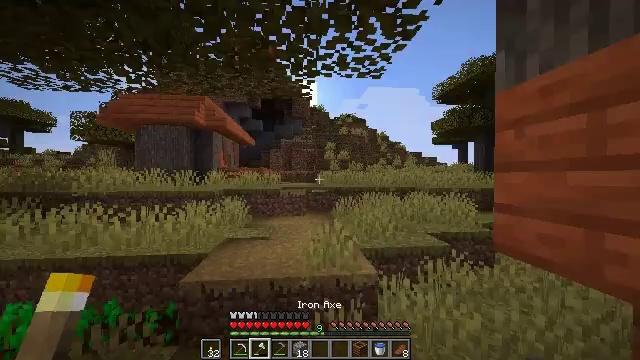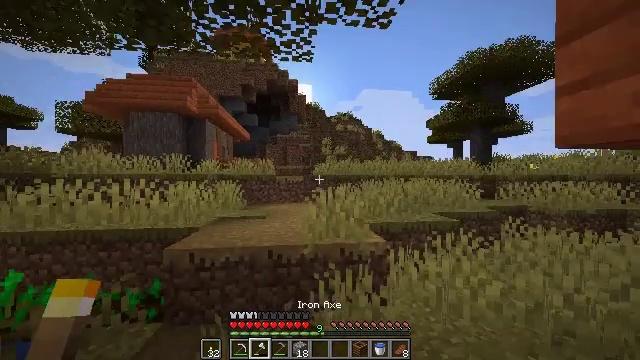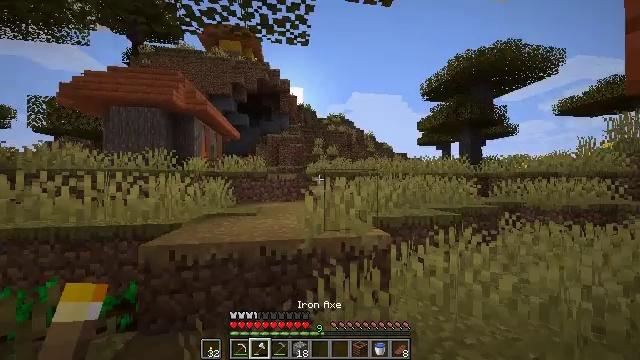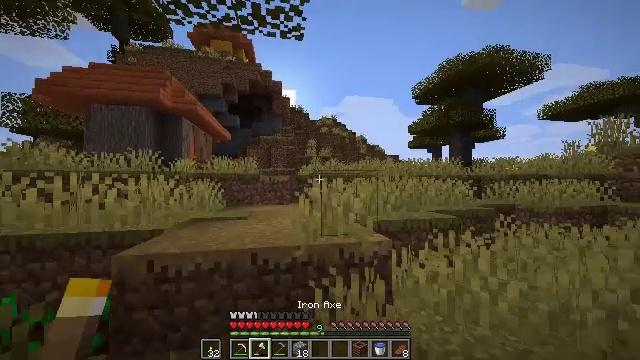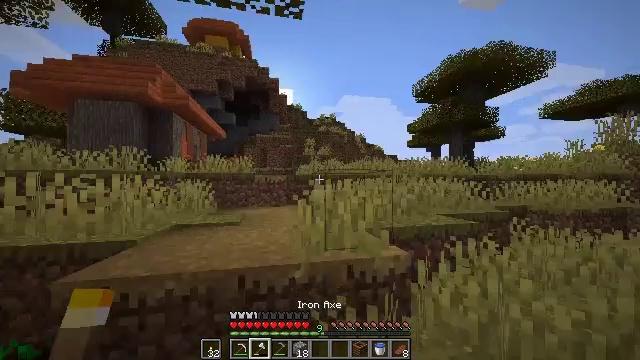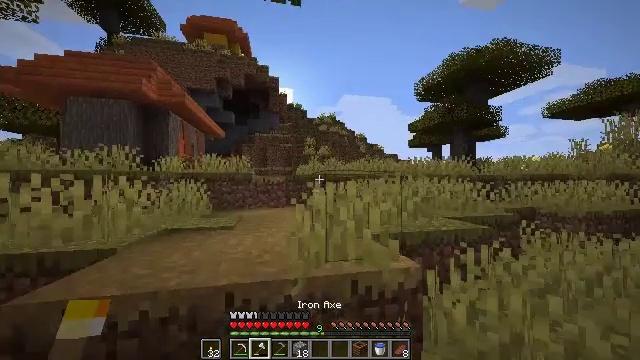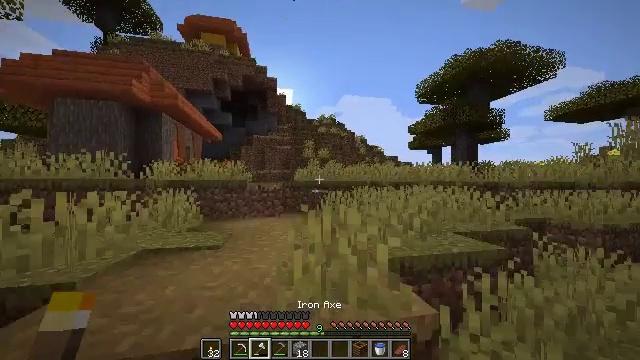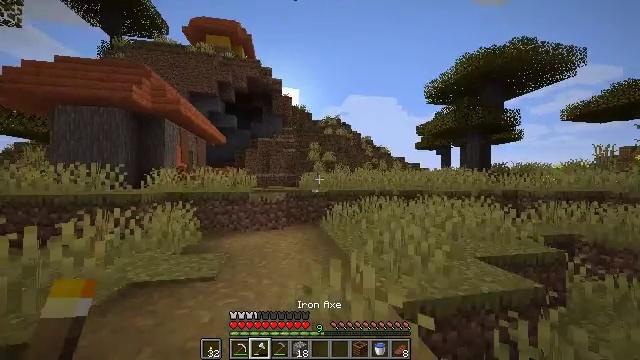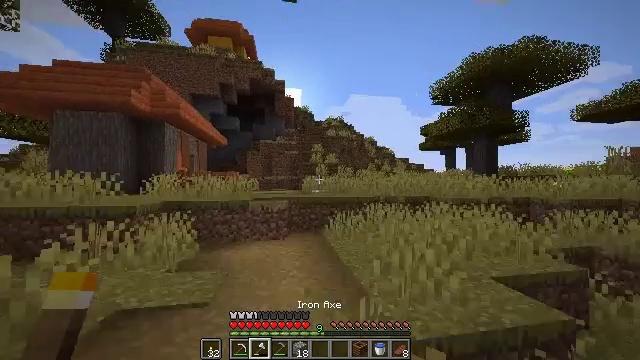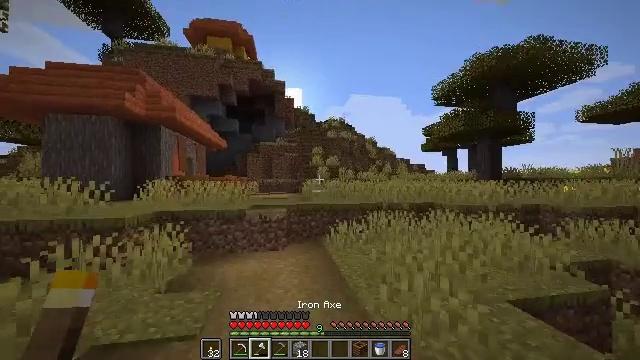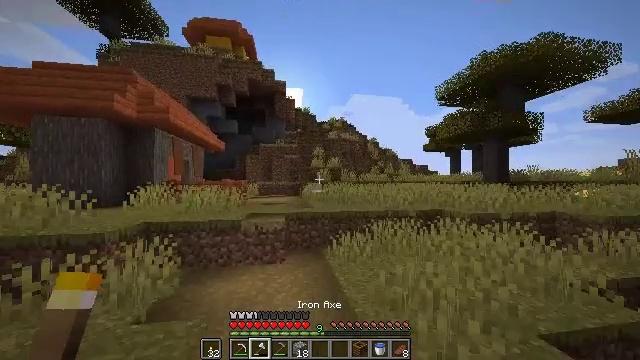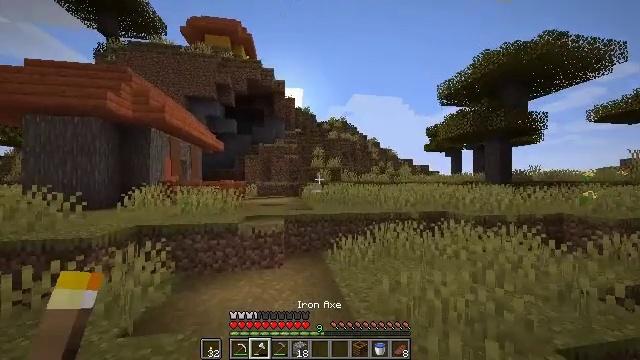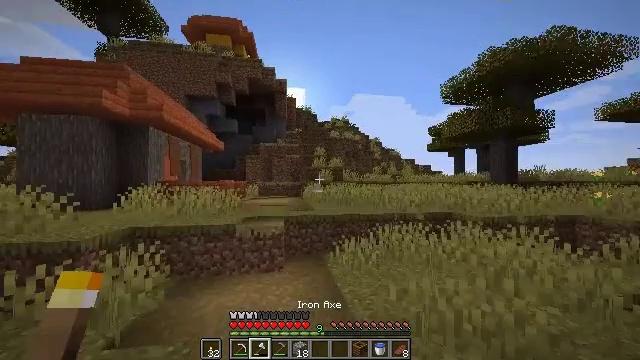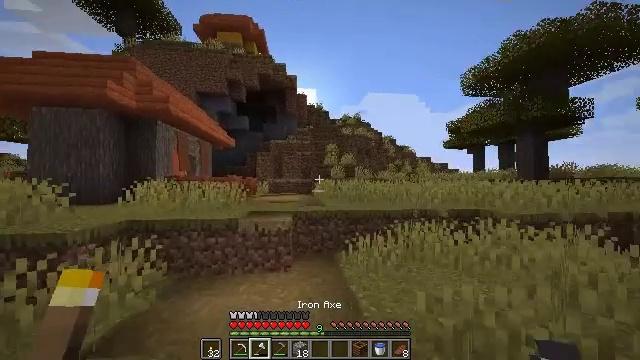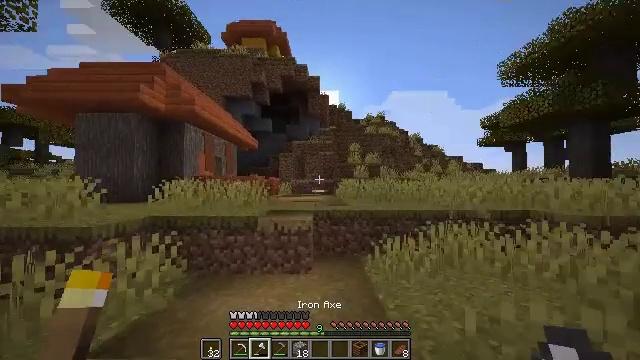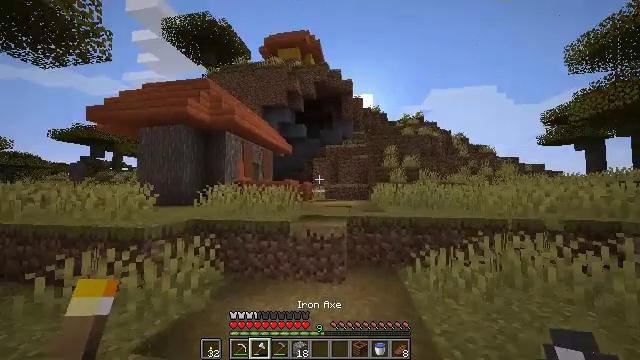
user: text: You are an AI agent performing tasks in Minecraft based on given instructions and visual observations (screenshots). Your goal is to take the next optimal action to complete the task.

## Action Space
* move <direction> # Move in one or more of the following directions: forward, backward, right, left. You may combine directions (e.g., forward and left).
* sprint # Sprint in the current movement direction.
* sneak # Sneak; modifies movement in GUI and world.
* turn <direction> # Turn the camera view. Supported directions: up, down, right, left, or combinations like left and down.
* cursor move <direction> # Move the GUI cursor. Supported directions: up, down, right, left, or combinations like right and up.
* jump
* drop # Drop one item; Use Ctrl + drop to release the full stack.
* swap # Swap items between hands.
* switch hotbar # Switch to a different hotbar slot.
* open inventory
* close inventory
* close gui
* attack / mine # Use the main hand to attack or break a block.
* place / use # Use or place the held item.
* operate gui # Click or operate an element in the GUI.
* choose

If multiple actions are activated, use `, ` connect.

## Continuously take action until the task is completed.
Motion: motion action
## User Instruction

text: Left click on the fletching table to mine it.
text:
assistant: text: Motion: move forward, sprint, turn right
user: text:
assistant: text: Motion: move forward, sprint, turn right
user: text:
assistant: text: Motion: move forward, sprint, turn right
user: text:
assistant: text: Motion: move forward, sprint
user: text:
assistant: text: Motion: move forward, sprint
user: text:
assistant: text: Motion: move forward, sprint, jump
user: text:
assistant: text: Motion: move forward, sprint, turn left, jump
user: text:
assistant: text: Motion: move forward, sprint, jump
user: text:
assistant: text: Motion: move forward, sprint, jump
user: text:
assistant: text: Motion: move forward, sprint, jump
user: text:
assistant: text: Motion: move forward, sprint, jump
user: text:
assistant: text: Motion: move forward, sprint
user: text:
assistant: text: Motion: move forward, sprint, turn left
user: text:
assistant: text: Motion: move forward, sprint, turn left
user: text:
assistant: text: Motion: move forward, sprint, turn left and up
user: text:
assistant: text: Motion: move forward, sprint
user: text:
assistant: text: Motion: move forward, sprint
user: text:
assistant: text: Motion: move forward, sprint
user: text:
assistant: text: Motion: move forward, sprint
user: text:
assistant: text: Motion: move forward, sprint
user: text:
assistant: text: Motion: move forward, sprint
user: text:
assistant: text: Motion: move forward, sprint, jump
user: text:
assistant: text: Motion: move forward, sprint, jump
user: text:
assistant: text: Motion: move forward, sprint, jump
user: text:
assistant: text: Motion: move forward, sprint, jump
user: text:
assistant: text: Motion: move forward, sprint, jump
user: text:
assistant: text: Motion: move forward, sprint, jump
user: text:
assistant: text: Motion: move forward, sprint, jump
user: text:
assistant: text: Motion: move forward, sprint, jump
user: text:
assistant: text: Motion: move forward, sprint, jump